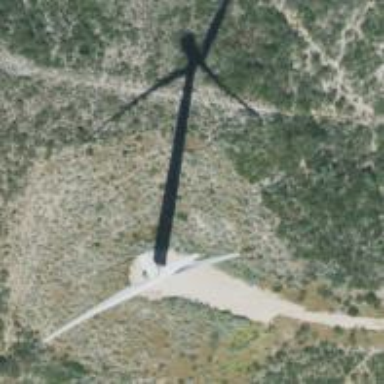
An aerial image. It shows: Wind generator using wind turbines of horizontal axis.